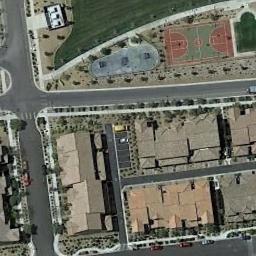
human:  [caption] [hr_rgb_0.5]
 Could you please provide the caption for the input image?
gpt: A basketball court and many houses are on both side of a road .

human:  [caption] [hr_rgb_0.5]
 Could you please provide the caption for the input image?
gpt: A basketball court next to some houses arranged neatly .

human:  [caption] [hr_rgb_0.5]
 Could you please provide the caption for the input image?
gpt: The basketball court is built on the bare land,Beside which is a lawn and a large range of residential area .

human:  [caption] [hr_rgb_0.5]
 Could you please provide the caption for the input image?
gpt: There is a small basketball court on the vacant lot opposite the building .

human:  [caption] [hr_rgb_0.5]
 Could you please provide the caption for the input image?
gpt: Many buildings are beside the basketball court .